Question: I have an application where there is two textfields and and button.
Here they are in xml:
'''
<EditText
android:layout_width="match_parent"
android:layout_height="wrap_content"
android:inputType="phone"
android:ems="10"
android:id="@+id/editText" android:layout_gravity="center_horizontal" android:phoneNumber="true"
android:hint="Nomer telefona"/>
<EditText
android:layout_width="match_parent"
android:layout_height="wrap_content"
android:inputType="textPassword"
android:ems="10"
android:id="@+id/editText2" android:password="true" android:hint="Parol'"/>
<Button
android:layout_width="wrap_content"
android:layout_height="wrap_content"
android:text="Voiti"
android:onClick="sendMessage"
android:id="@+id/button" android:layout_gravity="center_horizontal"/>
'''
Here is also sendMessage and generateJSON functions:
'''
public void sendMessage(View view)
{
Intent intent = new Intent(TestActivity.this, RegActivity.class);
startActivity(intent);
String userDataJSON=this.generateJson(this.login.getText().toString(),this.password.getText().toString()) ;
System.out.println(userDataJSON);
}
private String generateJson(String login, String password){
JSONObject j = new JSONObject();
j.put("login",login);
j.put("password",password);
String res=j.toString();
return res;
}
'''
If I just output 'this.login.getText().toString()' and 'this.password.getText().toString()' it outputs fine. But if I try to output userDataJSON on click, there is a mistake like this:
'''
01-31 22:19:16.137 2043-2043/com.example.test E/AndroidRuntime: FATAL EXCEPTION: main
Process: com.example.test, PID: 2043
java.lang.IllegalStateException: Could not execute method of the activity
at android.view.View$1.onClick(View.java:4007)
at android.view.View.performClick(View.java:4756)
at android.view.View$PerformClick.run(View.java:19749)
at android.os.Handler.handleCallback(Handler.java:739)
at android.os.Handler.dispatchMessage(Handler.java:95)
at android.os.Looper.loop(Looper.java:135)
at android.app.ActivityThread.main(ActivityThread.java:5221)
at java.lang.reflect.Method.invoke(Native Method)
at java.lang.reflect.Method.invoke(Method.java:372)
at com.android.internal.os.ZygoteInit$MethodAndArgsCaller.run(ZygoteInit.java:899)
at com.android.internal.os.ZygoteInit.main(ZygoteInit.java:694)
Caused by: java.lang.reflect.InvocationTargetException
at java.lang.reflect.Method.invoke(Native Method)
at java.lang.reflect.Method.invoke(Method.java:372)
at android.view.View$1.onClick(View.java:4002)
at android.view.View.performClick(View.java:4756)
at android.view.View$PerformClick.run(View.java:19749)
at android.os.Handler.handleCallback(Handler.java:739)
at android.os.Handler.dispatchMessage(Handler.java:95)
at android.os.Looper.loop(Looper.java:135)
at android.app.ActivityThread.main(ActivityThread.java:5221)
at java.lang.reflect.Method.invoke(Native Method)
at java.lang.reflect.Method.invoke(Method.java:372)
at com.android.internal.os.ZygoteInit$MethodAndArgsCaller.run(ZygoteInit.java:899)
at com.android.internal.os.ZygoteInit.main(ZygoteInit.java:694)
Caused by: java.lang.NoClassDefFoundError: Failed resolution of: Lnet/sf/json/JSONObject;
at com.example.test.TestActivity.generateJson(TestActivity.java:30)
at com.example.test.TestActivity.sendMessage(TestActivity.java:25)
at java.lang.reflect.Method.invoke(Native Method)
at java.lang.reflect.Method.invoke(Method.java:372)
at android.view.View$1.onClick(View.java:4002)
at android.view.View.performClick(View.java:4756)
at android.view.View$PerformClick.run(View.java:19749)
at android.os.Handler.handleCallback(Handler.java:739)
at android.os.Handler.dispatchMessage(Handler.java:95)
at android.os.Looper.loop(Looper.java:135)
at android.app.ActivityThread.main(ActivityThread.java:5221)
at java.lang.reflect.Method.invoke(Native Method)
at java.lang.reflect.Method.invoke(Method.java:372)
at com.android.internal.os.ZygoteInit$MethodAndArgsCaller.run(ZygoteInit.java:899)
at com.android.internal.os.ZygoteInit.main(ZygoteInit.java:694)
Caused by: java.lang.ClassNotFoundException: Didn't find class "net.sf.json.JSONObject" on path: DexPathList[[zip file "/data/app/com.example.test-2/base.apk"],nativeLibraryDirectories=[/vendor/lib, /system/lib]]
at dalvik.system.BaseDexClassLoader.findClass(BaseDexClassLoader.java:56)
at java.lang.ClassLoader.loadClass(ClassLoader.java:511)
at java.lang.ClassLoader.loadClass(ClassLoader.java:469)
at com.example.test.TestActivity.generateJson(TestActivity.java:30)
at com.example.test.TestActivity.sendMessage(TestActivity.java:25)
at java.lang.reflect.Method.invoke(Native Method)
at java.lang.reflect.Method.invoke(Method.java:372)
at android.view.View$1.onClick(View.java:4002)
at android.view.View.performClick(View.java:4756)
at android.view.View$PerformClick.run(View.java:19749)
at android.os.Handler.handleCallback(Handler.java:739)
at android.os.Handler.dispatchMessage(Handler.java:95)
at android.os.Looper.loop(Looper.java:135)
at android.app.ActivityThread.main(ActivityThread.java:5221)
at java.lang.reflect.Method.invoke(Native Method)
at java.lang.reflect.Method.invoke(Method.java:372)
at com.android.internal.os.ZygoteInit$MethodAndArgsCaller.run(ZygoteInit.java:899)
at com.android.internal.os.ZygoteInit.main(ZygoteInit.java:694)
Suppressed: java.lang.ClassNotFoundException: net.sf.json.JSONObject
at java.lang.Class.classForName(Native Method)
at java.lang.BootClassLoader.findClass(ClassLoader.java:781)
at java.lang.BootClassLoader.loadClass(ClassLoader.java:841)
at java.lang.ClassLoader.loadClass(ClassLoader.java:504)
... 16 more
Caused by: java.lang.NoClassDefFoundError: Class not found using the boot class loader; no stack available
'''
What's the problem? Also in app there is such mistake:

So what's wrong in my app? Everything seems to be right.
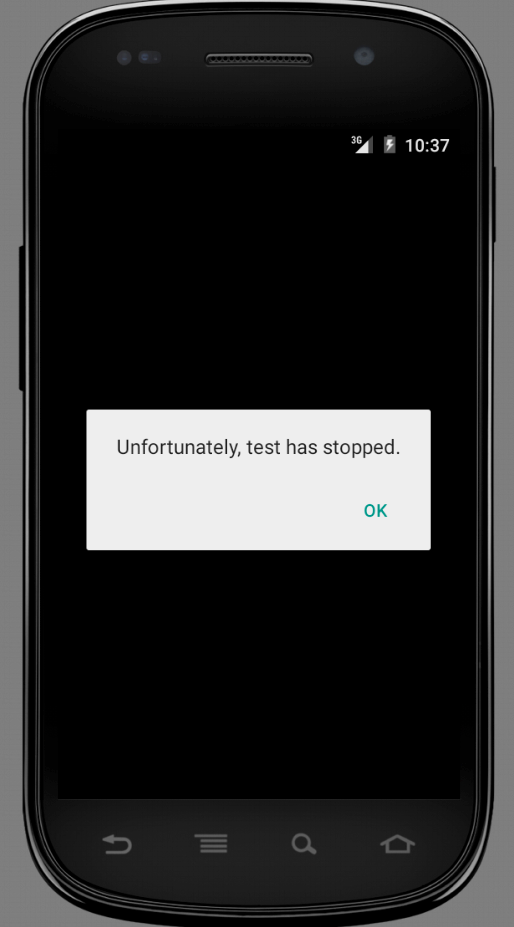
Answer: Have you made all of the proper imports? You are getting a 'ClassNotFoundException' whilst trying to call 'net.sf.json.JSONObject'.
According to the json-lib homepage you must have, at minimum, the following dependencies in your class path:
- - - - -
There is an existing post that discusses this issue further: <URL>